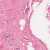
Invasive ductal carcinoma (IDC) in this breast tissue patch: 0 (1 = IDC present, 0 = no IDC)